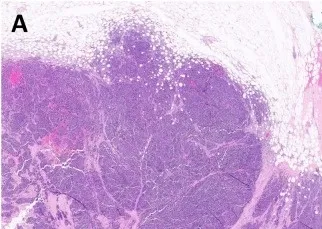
Histopathological examination of the specimen stained on low (4x).
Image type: pathology (h&e)